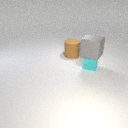
large gray rubber cube above small cyan metal cube